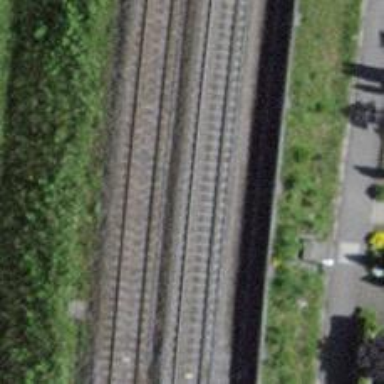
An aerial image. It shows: Rail on embankment with electrified contact lines.